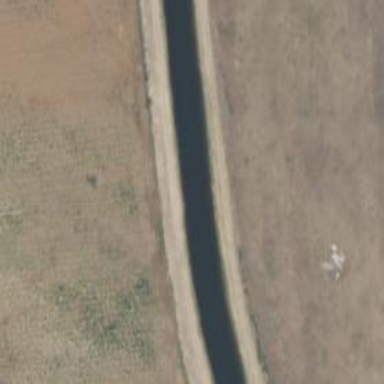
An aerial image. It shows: Canal.